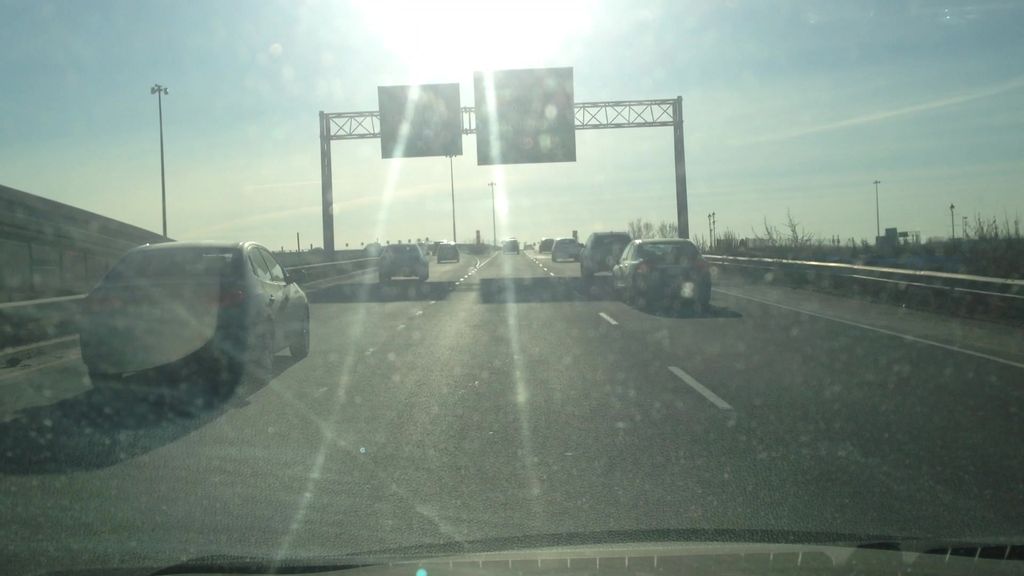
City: montreal